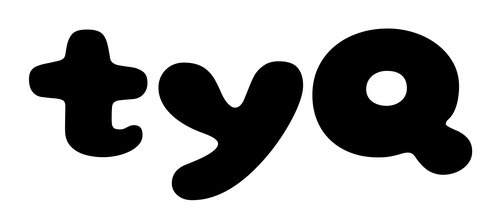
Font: Gluten_ExtraBold